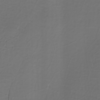
Label: not_dusty